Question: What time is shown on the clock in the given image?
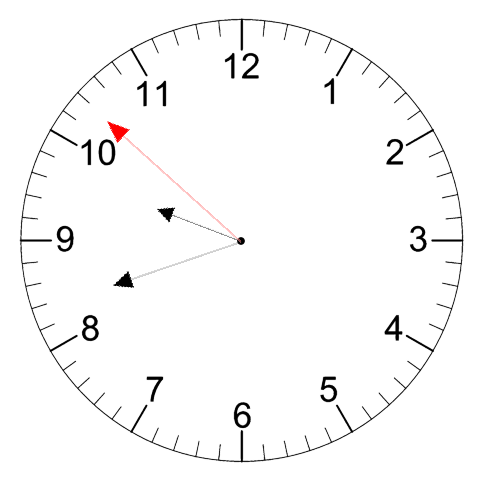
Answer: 09:41:52